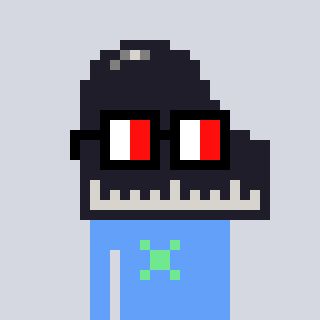
a pixel art character with square glasses with black frames and red eyes, a piano-shaped head and a blue-colored body on a cool background